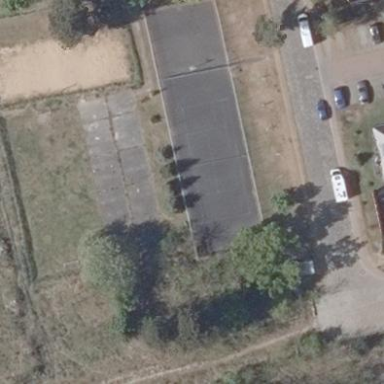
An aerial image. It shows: Tennis court on the leisure land pitch.